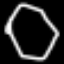
Label: octagon